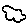
Label: cloud